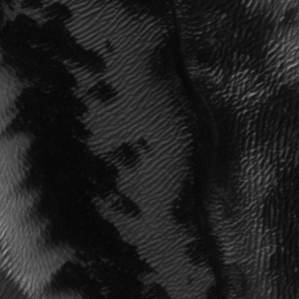
Label: frost